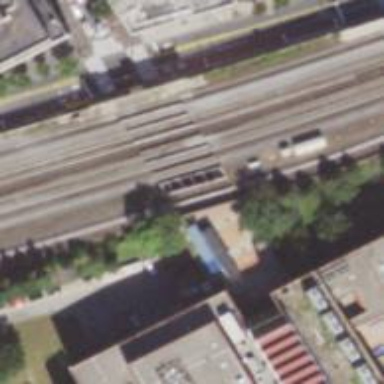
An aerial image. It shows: Railway yard with electrified rail bridge.